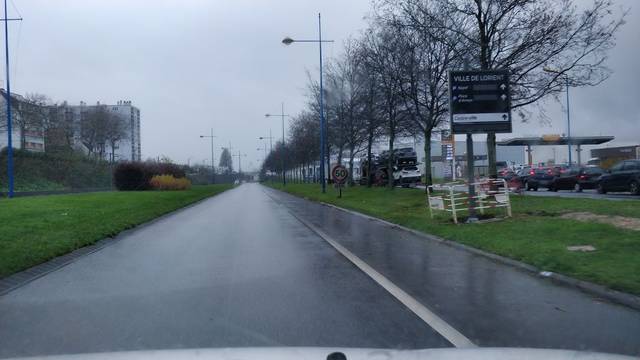
Region: France
Coordinates: 47.736, -3.372